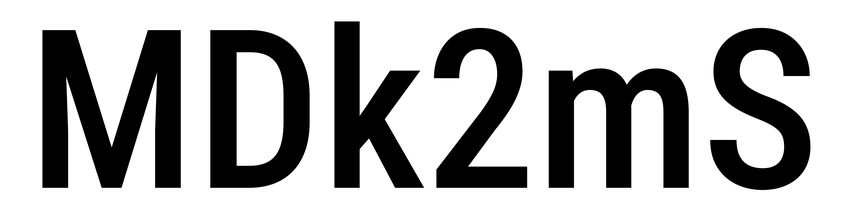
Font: Roboto_Condensed_Medium